Question: i have a TreeView in my application . I want to display the nodes like following

But the String 'Sample Title One0' May vary. But the alignment of Raj remains same like in the image. How can i achieve this.
I tried 'myString.PadRight(100-string.length, ' ')' But the alignment is scattered.
If any other solution is there please share..
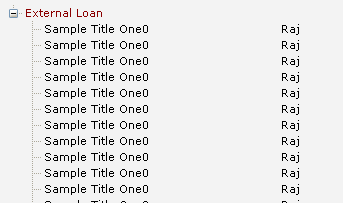
Answer: If you haven't done this already, you will need to set TreeView to use a non-proportional font like , instead of the default .